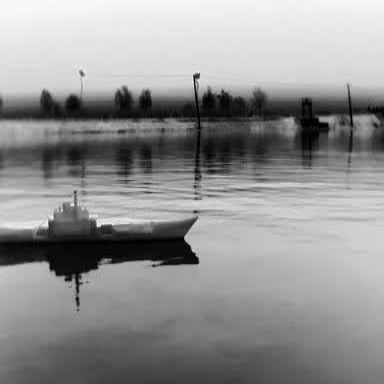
There is a warship in the infrared image.